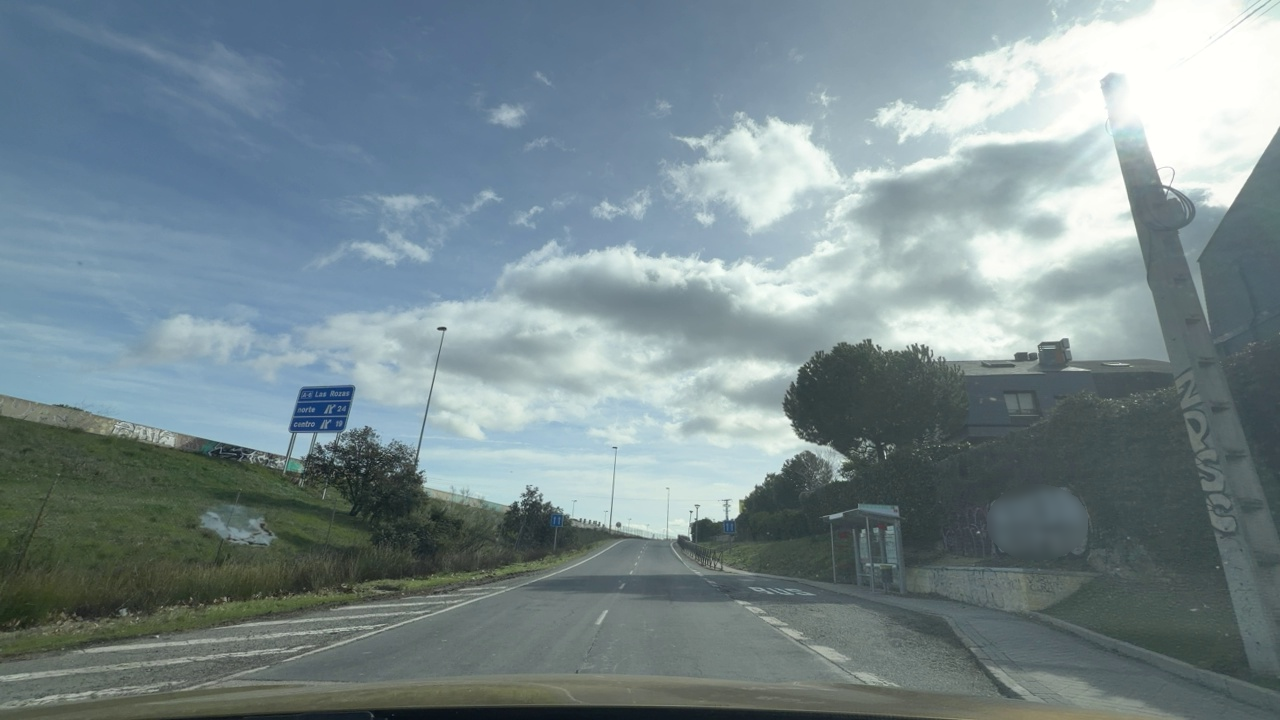
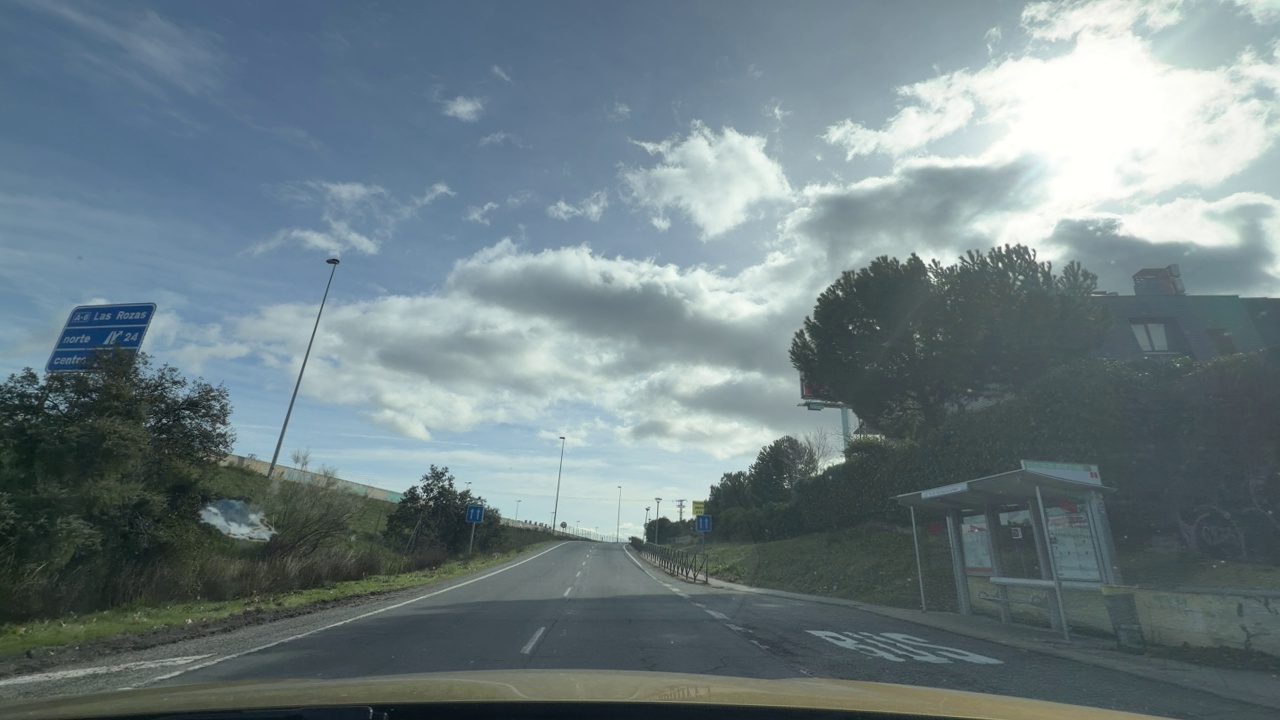
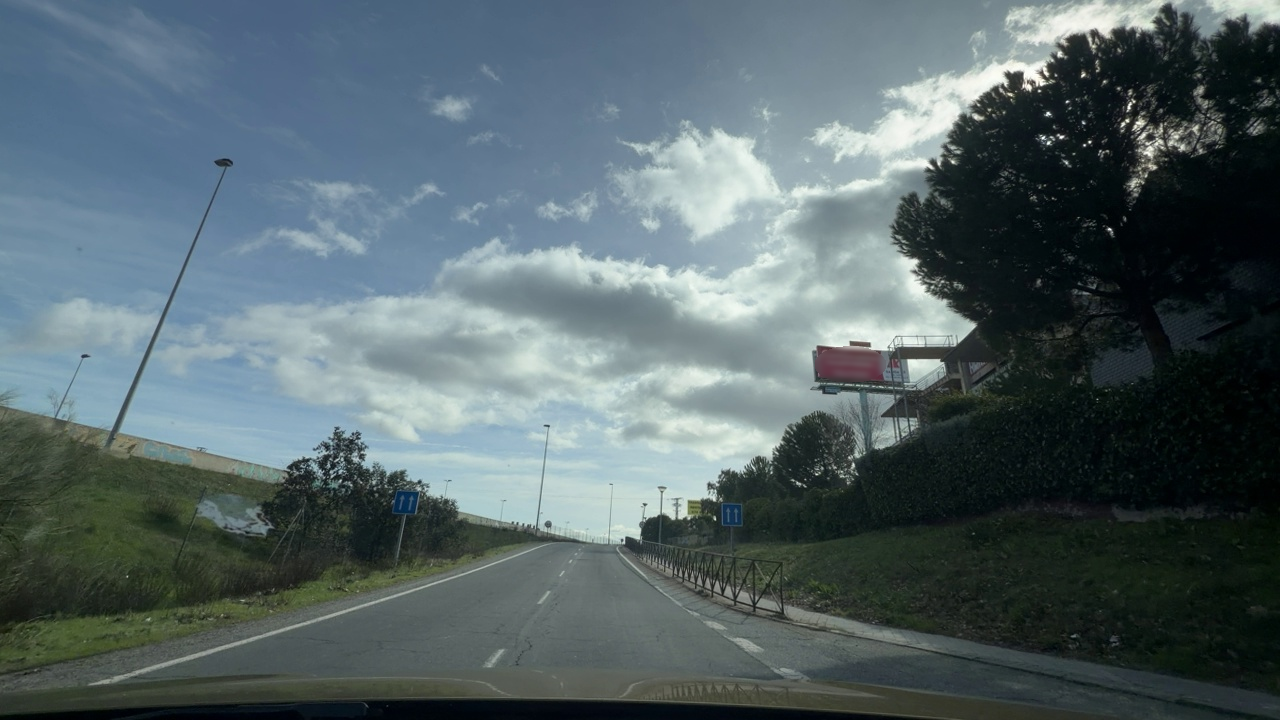
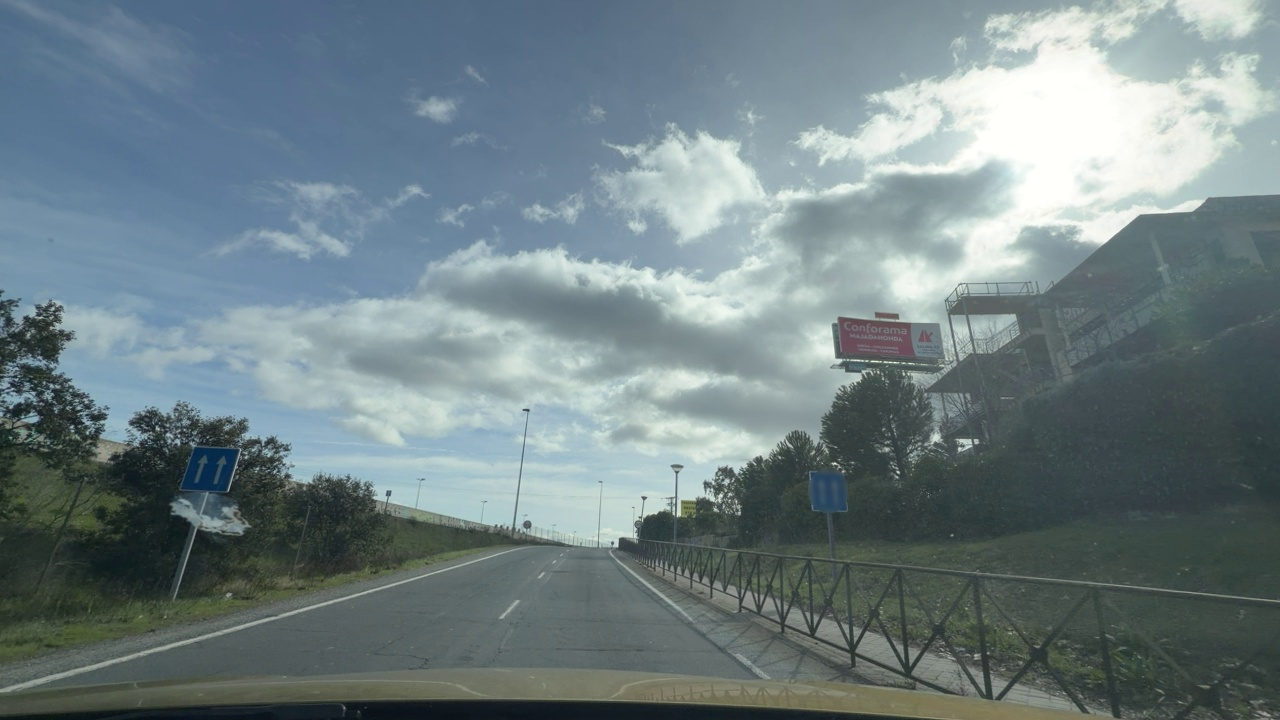
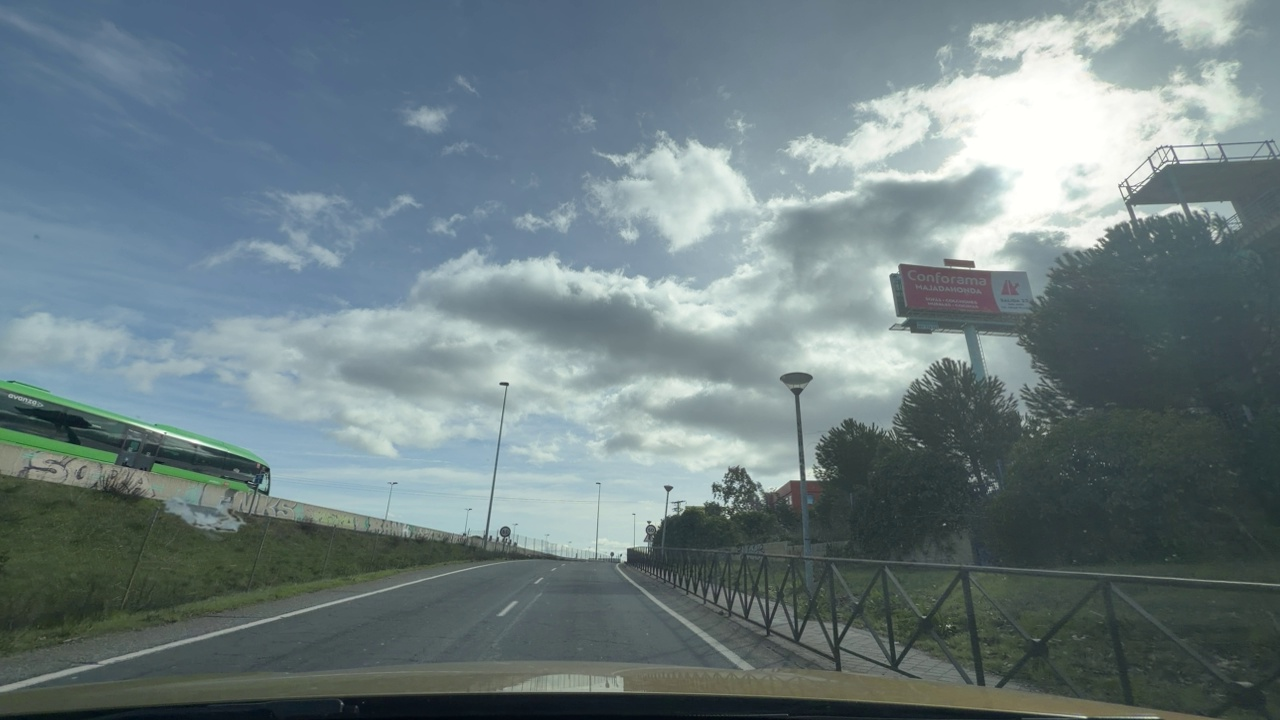
Situation: empty
Question: Is the distance between the ego vehicle and the vehicle ahead decreasing?
Answer: No
Reasoning: There is no other vehicle ahead

Situation: empty
Question: Is either the ego vehicle or the leading vehicle stationary?
Answer: No
Reasoning: The ego vehicle is moving, there are no others vehicles ahead

Situation: empty
Question: Is the ego vehicle decelerating due to dense traffic or congestion ahead?
Answer: No
Reasoning: There is no dense traffic or even other vehicles ahead and the ego vehicle is maintaining normal motion.

Situation: empty
Question: Is a vehicle from an adjacent lane moving into the ego lane?
Answer: No
Reasoning: No vehicle is merging laterally from an adjacent lane into the ego lane